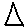
Label: triangle